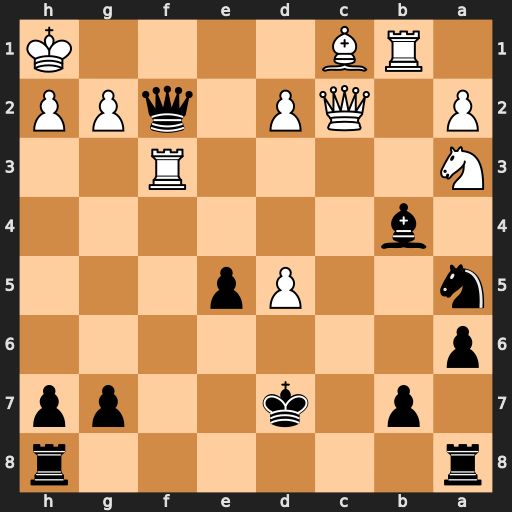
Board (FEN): r6r/1p1k2pp/p7/n2Pp3/1b6/N4R2/P1QP1qPP/1RB4K
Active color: b
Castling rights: -
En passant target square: -
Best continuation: Qe1+ Rf1 Qxf1#